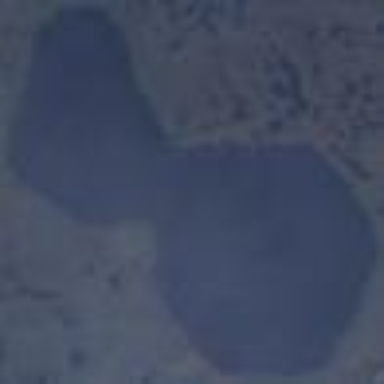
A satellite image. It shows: Lake with natural water.